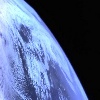
Label: cloud